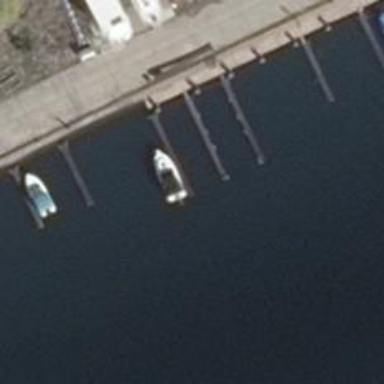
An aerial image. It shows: Man-made pier.